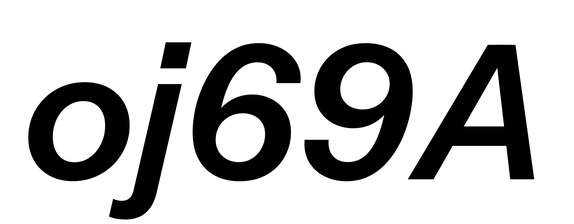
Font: InstrumentSans-Italic_SemiBold_Italic